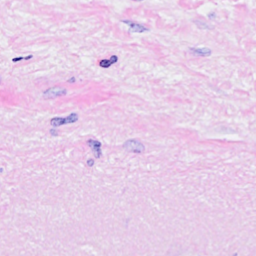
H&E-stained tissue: Breast